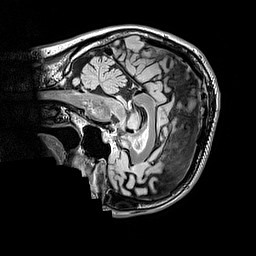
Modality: FLAIR
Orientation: sagittal
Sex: female
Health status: ill
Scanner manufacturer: siemens
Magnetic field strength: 3 T
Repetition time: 5 s
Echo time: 0.388 s